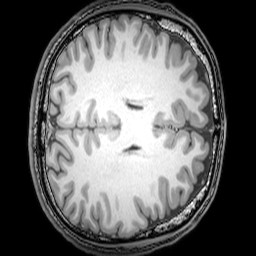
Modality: T1w
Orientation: axial
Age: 24
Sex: male
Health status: healthy
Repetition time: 0.081 s
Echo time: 0.037 s